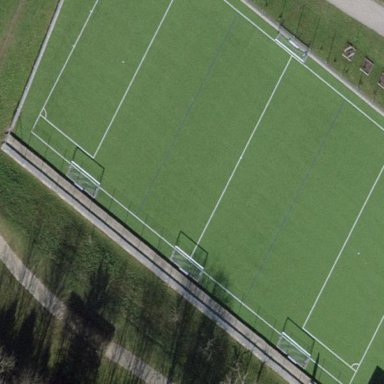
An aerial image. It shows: Pitch designated as leisure land.